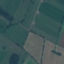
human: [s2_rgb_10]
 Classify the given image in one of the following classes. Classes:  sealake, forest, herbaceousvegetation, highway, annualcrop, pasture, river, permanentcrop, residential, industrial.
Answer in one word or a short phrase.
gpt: Pasture